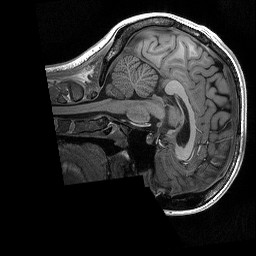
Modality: T1w
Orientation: sagittal
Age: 22
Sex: female
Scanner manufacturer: siemens
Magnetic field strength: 3 T
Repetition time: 2.3 s
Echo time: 0.00298 s